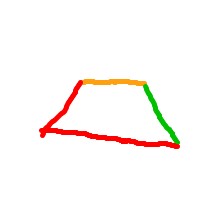
Shape: trapezoid